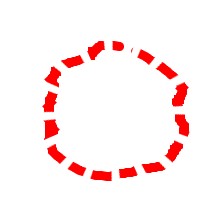
Shape: circle